Question:
'''
QuBiEngine::QuBiEngine(ifstream& dnaFile)
{
int i = 0;
while(!dnaFile.eof()) //while the file isn't at its end
{
dna.push_back(""); //creates an element
if(!dnaFile.good())//checks for failbits and other errors
{
dna[i] = "Not a valid sequence";
i++;
continue;
}
getline(dnaFile, dna[i]);
//checks to see if the character is valid ie: a, t, c, g
for(int j=0; j<dna[i].length(); j++)
{
dna[i][j] = putchar(tolower(dna[i][j]));
if((dna[i][j]!='a')||(dna[i][j]!='t')||(dna[i][j]!='c')||(dna[i][j]!='g'))
{
dna[i] = "Not a valid sequence";
i++;
break;
}
}
i++;
}
}
'''
This takes each line in the dnaFile 'ifstream' and puts it in a vector if it passes the tests, if it doesn't then it just puts the not valid thing in the vector.
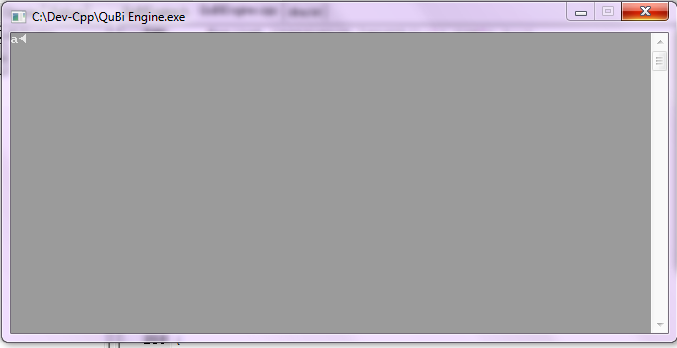
Answer: I figured it out, the 'i++' in the second if statement makes it increment twice and thus overflow my vector.